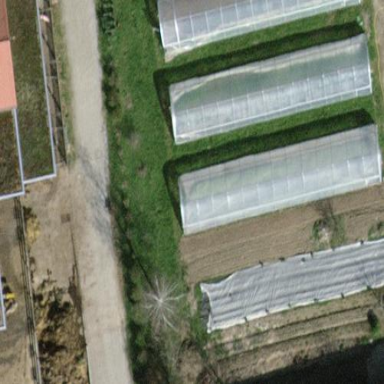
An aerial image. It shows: Greenhouse.